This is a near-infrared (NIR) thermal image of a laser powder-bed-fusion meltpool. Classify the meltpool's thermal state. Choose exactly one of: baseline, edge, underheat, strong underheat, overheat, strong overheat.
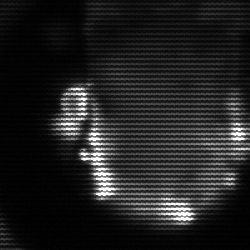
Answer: baseline